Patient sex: M
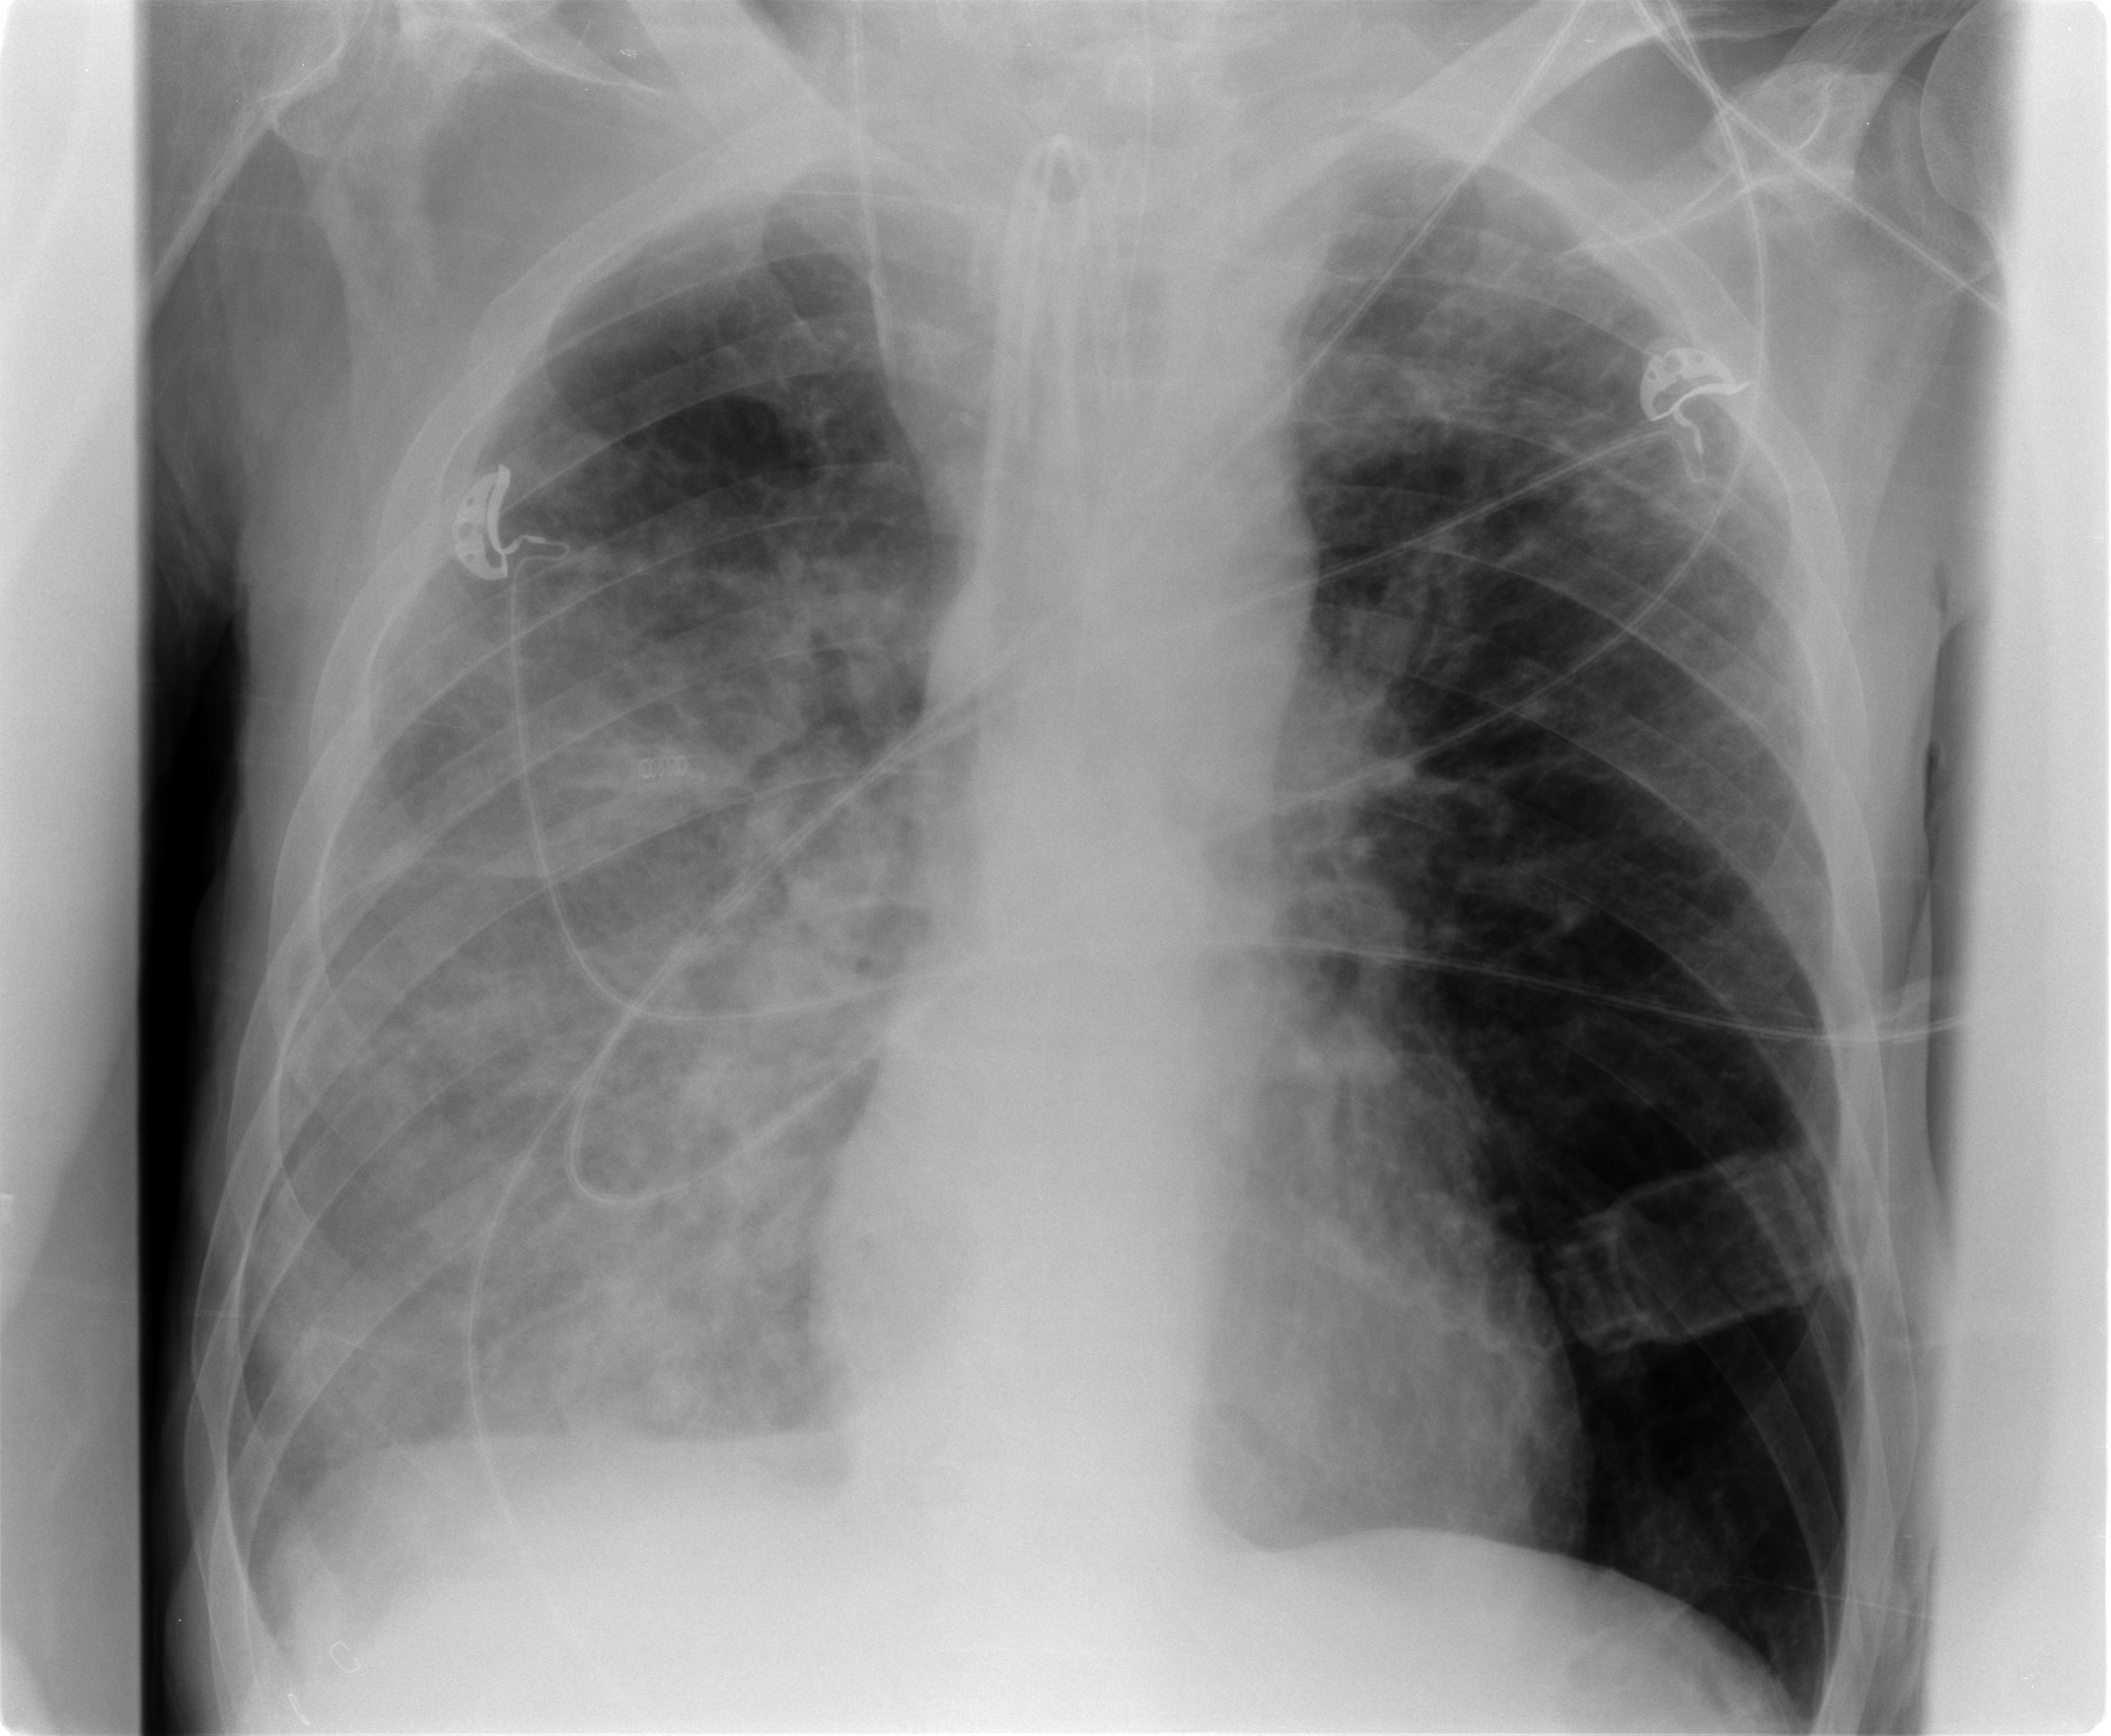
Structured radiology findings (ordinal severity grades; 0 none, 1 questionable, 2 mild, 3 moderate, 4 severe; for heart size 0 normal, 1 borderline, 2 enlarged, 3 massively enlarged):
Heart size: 0
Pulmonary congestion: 0
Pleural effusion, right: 1
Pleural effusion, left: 0
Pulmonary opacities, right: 3
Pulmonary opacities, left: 2
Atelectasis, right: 2
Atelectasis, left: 2